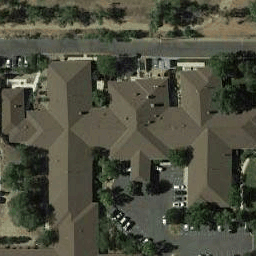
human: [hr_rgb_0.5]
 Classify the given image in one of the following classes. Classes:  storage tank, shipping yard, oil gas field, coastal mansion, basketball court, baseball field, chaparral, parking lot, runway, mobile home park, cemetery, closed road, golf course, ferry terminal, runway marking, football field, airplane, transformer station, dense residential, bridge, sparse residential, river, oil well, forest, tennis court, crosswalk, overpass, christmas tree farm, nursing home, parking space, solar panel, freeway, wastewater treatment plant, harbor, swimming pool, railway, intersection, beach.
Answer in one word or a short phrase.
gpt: nursing home